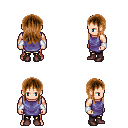
a pixel art fantasy rpg character, male body template, human, light skin, chain tabard jacket, gold greaves, brown unkempt hairstyle, white cloth bracers, maroon shoes, four views (front, back, left, right), 2x2 character sprite sheet, small pixel art, hard edges, no anti-aliasing